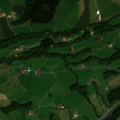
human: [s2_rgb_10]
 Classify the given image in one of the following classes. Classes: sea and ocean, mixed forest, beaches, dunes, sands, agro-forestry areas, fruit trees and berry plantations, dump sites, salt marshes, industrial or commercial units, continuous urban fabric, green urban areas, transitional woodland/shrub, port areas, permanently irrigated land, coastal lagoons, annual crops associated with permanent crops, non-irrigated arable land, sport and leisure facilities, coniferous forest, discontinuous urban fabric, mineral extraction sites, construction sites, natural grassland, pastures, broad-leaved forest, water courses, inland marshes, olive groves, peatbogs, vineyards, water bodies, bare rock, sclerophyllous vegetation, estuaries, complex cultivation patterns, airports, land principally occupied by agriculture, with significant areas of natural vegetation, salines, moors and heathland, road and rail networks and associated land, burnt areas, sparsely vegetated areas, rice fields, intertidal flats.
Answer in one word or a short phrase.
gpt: non-irrigated arable land, coniferous forest, mixed forest